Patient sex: M
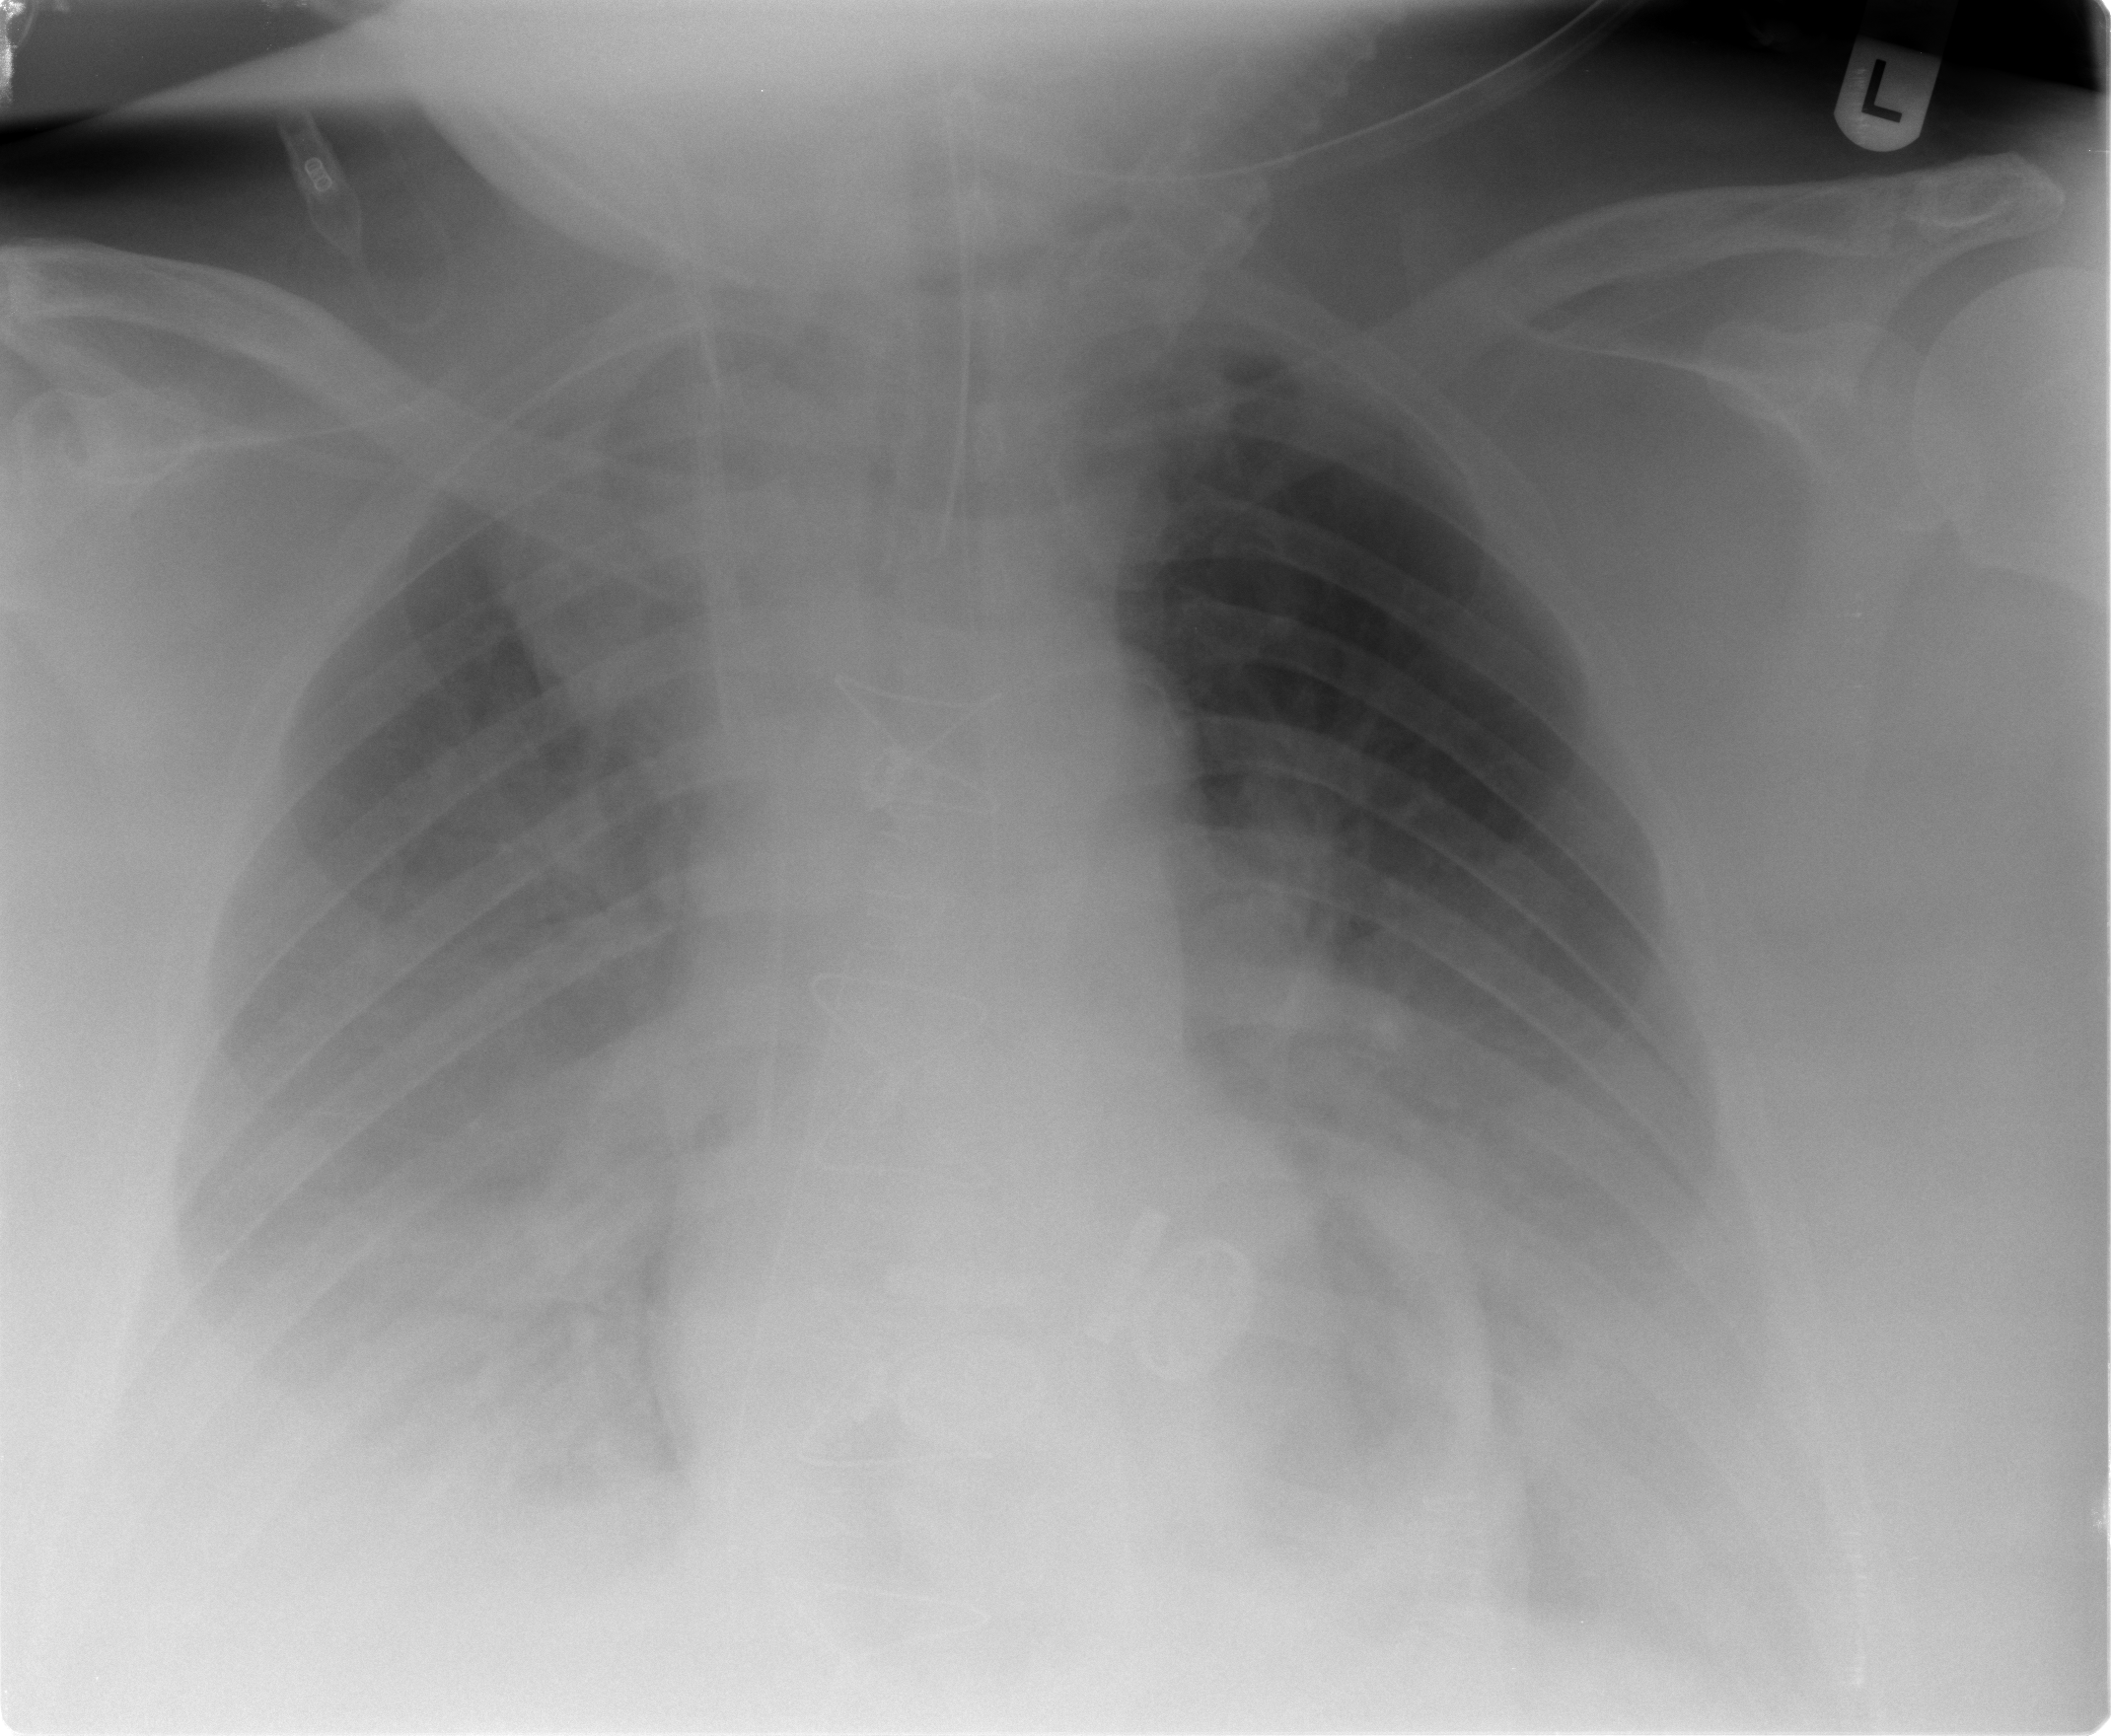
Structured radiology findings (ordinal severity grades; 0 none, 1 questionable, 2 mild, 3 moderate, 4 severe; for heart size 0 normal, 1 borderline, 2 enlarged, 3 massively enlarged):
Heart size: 2
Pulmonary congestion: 2
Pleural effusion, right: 3
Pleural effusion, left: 3
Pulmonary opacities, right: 0
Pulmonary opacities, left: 0
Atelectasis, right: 3
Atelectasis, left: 3